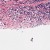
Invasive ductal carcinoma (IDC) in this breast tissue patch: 1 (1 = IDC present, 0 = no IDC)